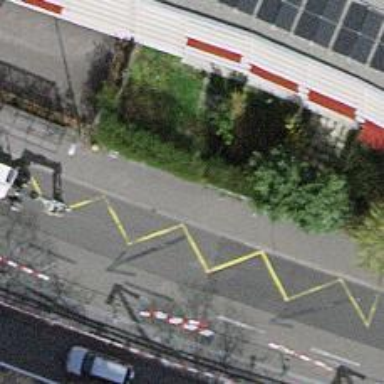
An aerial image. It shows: Bus stop with shelter.